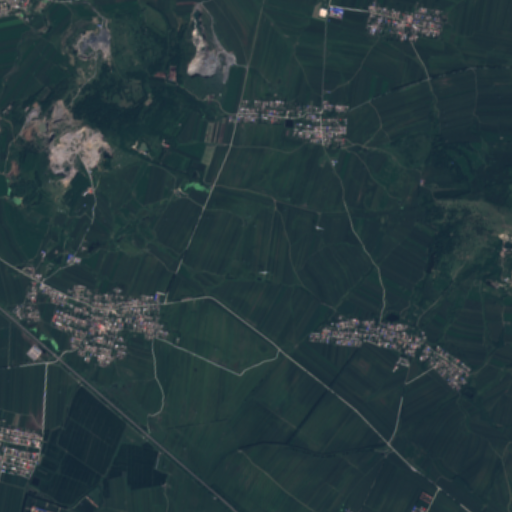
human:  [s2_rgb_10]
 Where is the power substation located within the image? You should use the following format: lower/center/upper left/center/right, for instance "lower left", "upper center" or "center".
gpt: The power substation is located in the lower left of the image.
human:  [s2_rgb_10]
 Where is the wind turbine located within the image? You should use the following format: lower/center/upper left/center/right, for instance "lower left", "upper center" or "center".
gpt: The wind turbine is located in the center of the image.
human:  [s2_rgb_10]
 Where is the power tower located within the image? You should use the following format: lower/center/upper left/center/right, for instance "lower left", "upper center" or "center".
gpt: There is no power tower in the image.